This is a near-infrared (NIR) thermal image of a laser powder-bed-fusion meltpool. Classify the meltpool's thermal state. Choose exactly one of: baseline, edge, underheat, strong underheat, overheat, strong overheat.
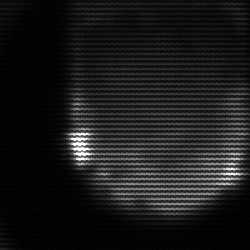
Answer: edge